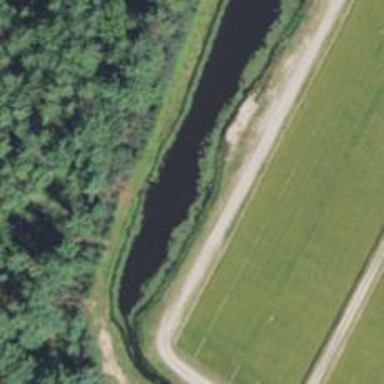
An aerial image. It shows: Canal.